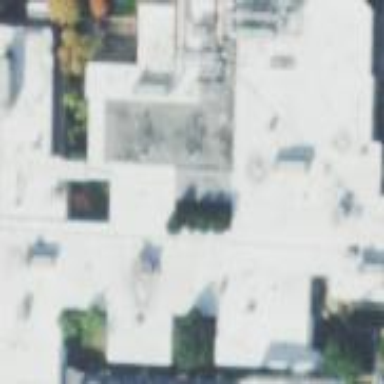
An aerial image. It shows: Hospital building.